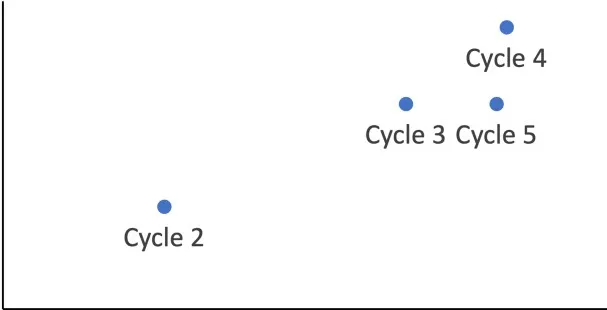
5-FU exposure (AUC0-46h) vs. 5-FU dose for the 4 cycles where 5-FU was dosed.
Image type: chart (chart)